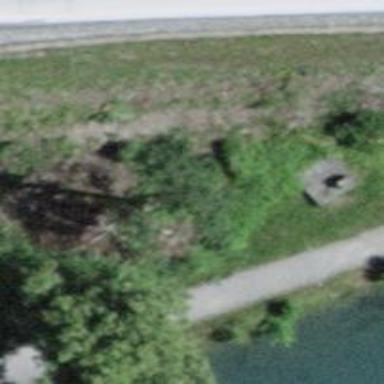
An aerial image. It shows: Bench.